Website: apple-inc
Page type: review-order
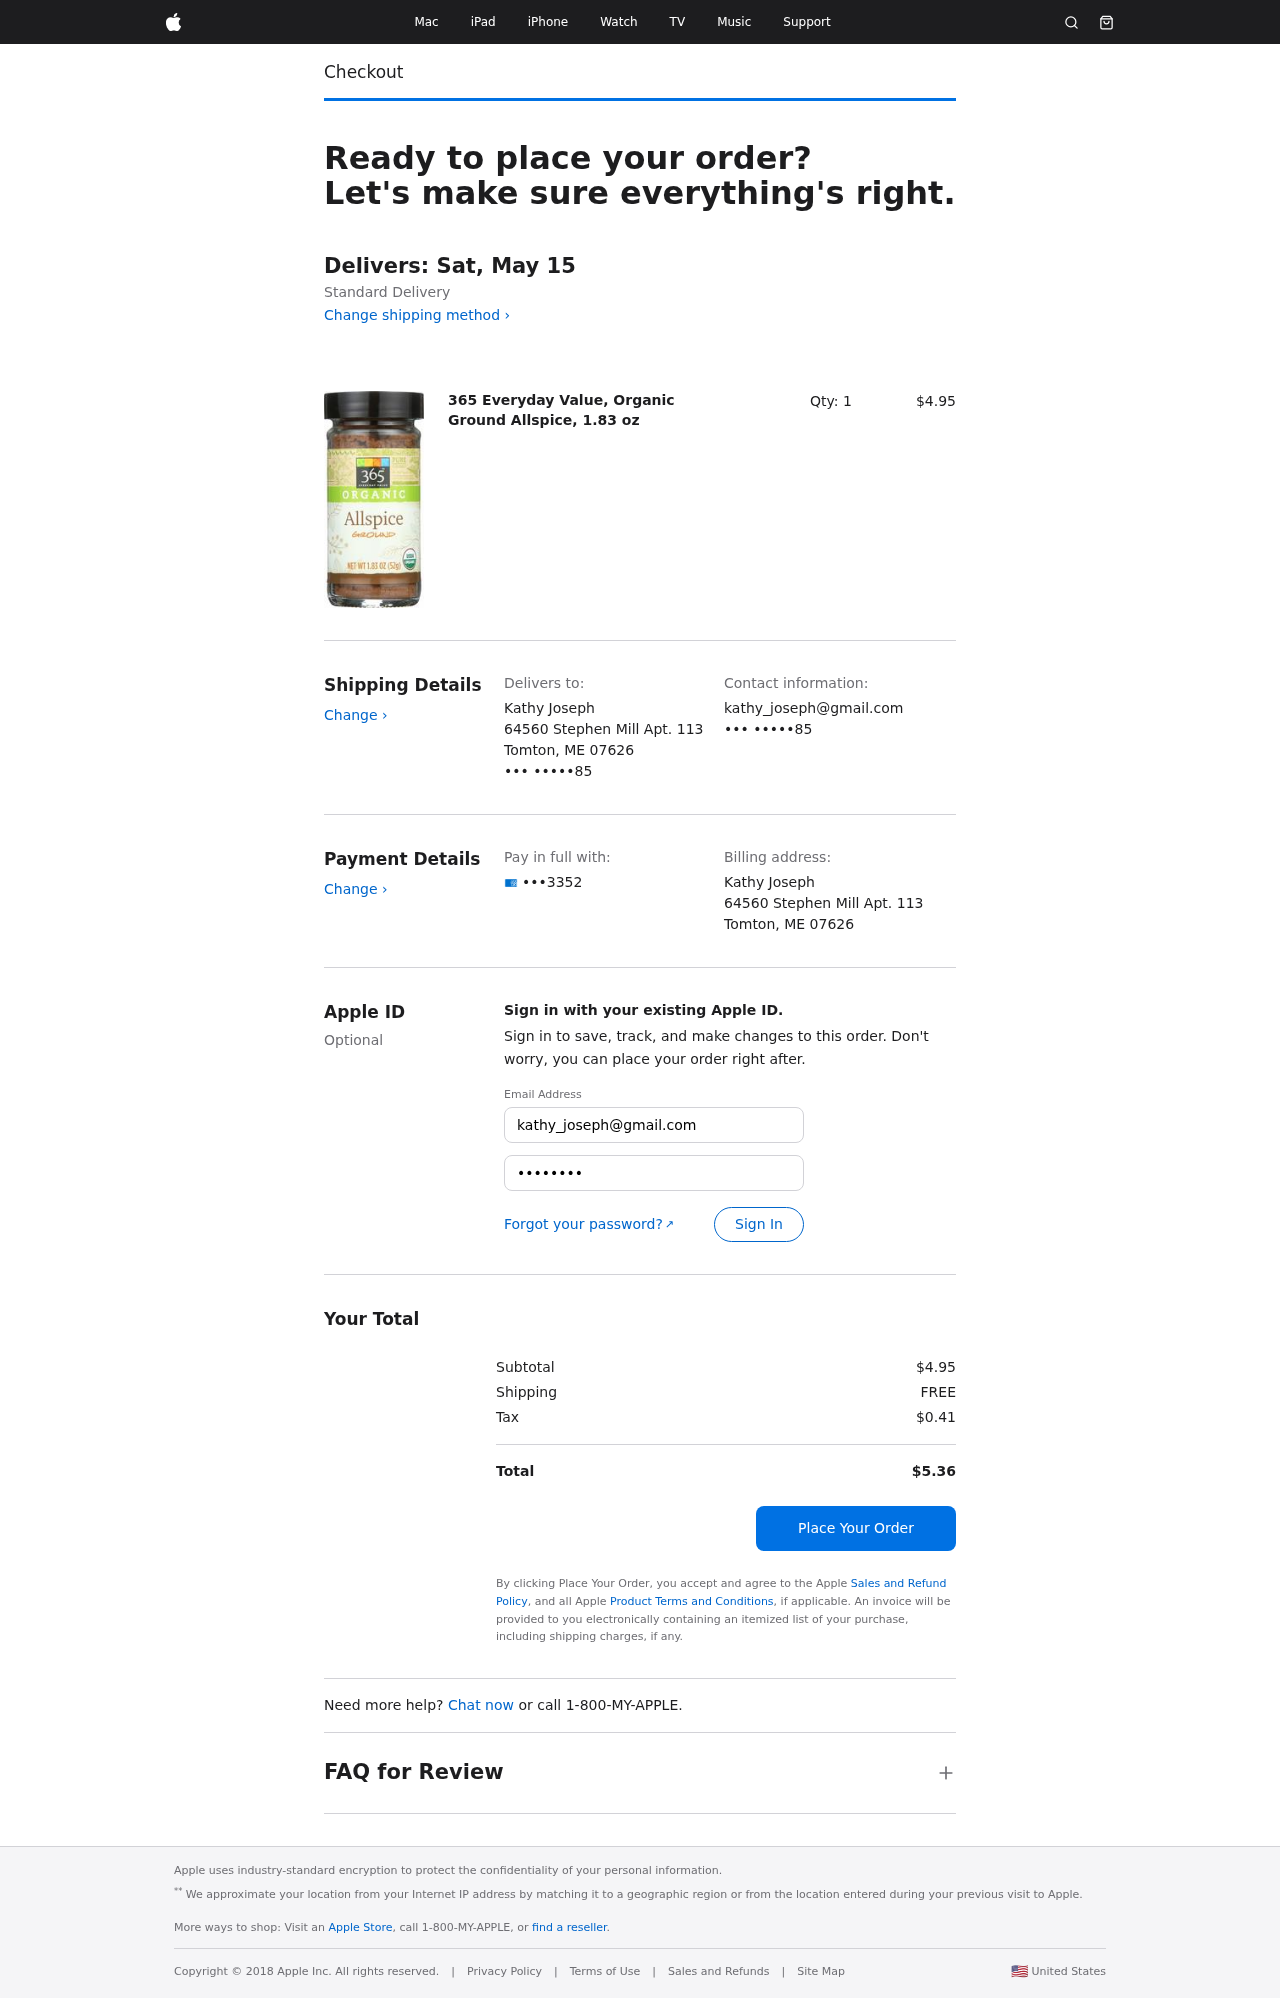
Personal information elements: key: PII_CARD_LAST4
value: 3352
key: PII_CITY_STATE_ZIP
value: Tomton, ME 07626
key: PII_EMAIL3
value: kathy_joseph@gmail.com
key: PII_FULLNAME
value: Kathy Joseph
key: PII_PHONE_SUFFIX
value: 85
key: PII_STREET
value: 64560 Stephen Mill Apt. 113
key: PII_EMAIL2
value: kathy_joseph@gmail.com
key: PII_PHONE_SUFFIX2
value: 85
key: PII_FULLNAME2
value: Kathy Joseph
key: PII_STREET2
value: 64560 Stephen Mill Apt. 113
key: PII_CITY_STATE_ZIP2
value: Tomton, ME 07626
Product elements: key: PRODUCT1_NAME
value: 365 Everyday Value, Organic Ground Allspice, 1.83 oz
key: PRODUCT1_PRICE
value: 4.95
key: PRODUCT1_QUANTITY
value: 1
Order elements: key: ORDER_DELIVERY_DATE
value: Delivers: Sat, May 15
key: ORDER_SUBTOTAL
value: $4.95
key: ORDER_SHIPPING_COST
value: FREE
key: ORDER_TAX
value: $0.41
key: ORDER_TOTAL
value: $5.36